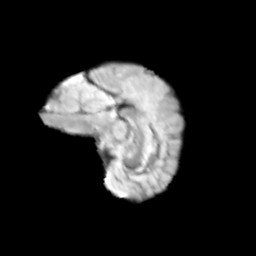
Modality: T2w
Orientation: sagittal
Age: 11
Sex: female
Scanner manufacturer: siemens
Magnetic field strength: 3 T
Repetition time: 3.8 s
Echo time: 0.07 s